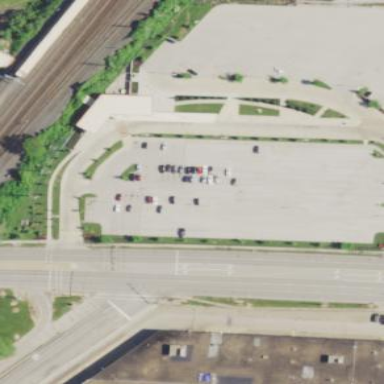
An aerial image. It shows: Parking area with surface parking facilities and park and ride service available.